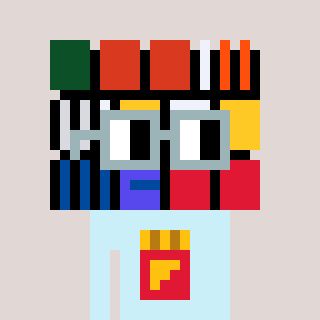
a pixel art character with square dark gray glasses, a abstract-shaped head and a cold-colored body on a warm background